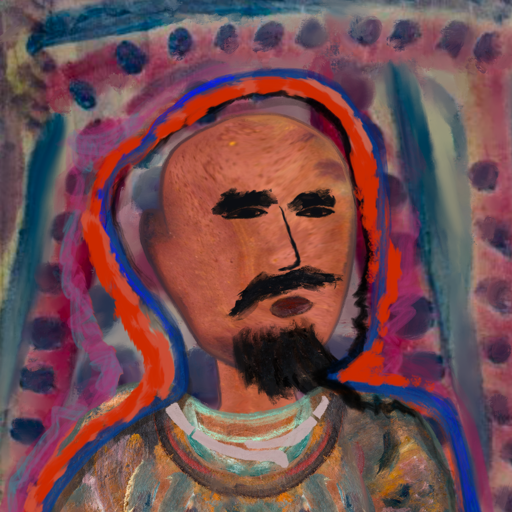
Background: HillGirl, Head And Neck Side: Mother_And_Son_Mother, Face Side: Mosgoul, Bust: Boggyland, Hair Side: Experience, Head Accessory: Blank, Second Necklace: Blank, Necklace: Hypocrite_2, Baby: Blank